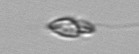
Label: Katodinium_or_Torodinium